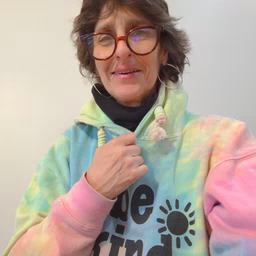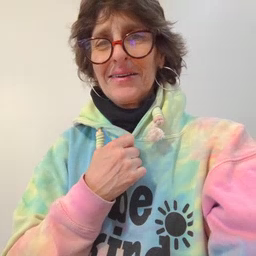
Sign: hungry